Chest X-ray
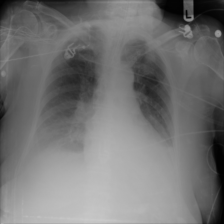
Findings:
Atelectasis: positive
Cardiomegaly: negative
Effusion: negative
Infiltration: negative
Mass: negative
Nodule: negative
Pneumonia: negative
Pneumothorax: negative
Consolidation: positive
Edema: negative
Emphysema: negative
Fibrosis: negative
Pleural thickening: negative
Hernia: negative